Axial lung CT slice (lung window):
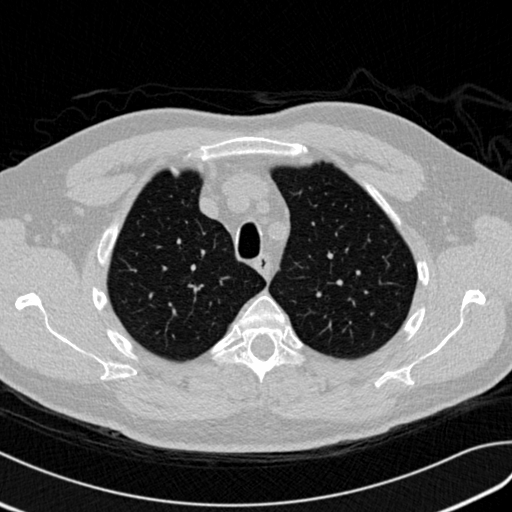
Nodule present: no